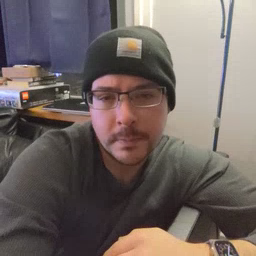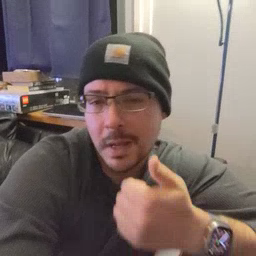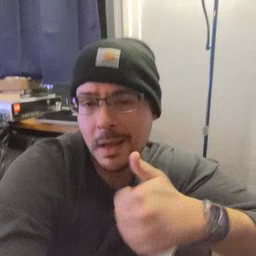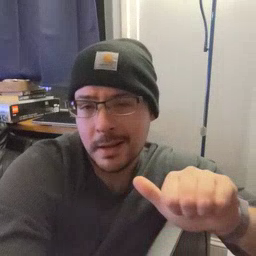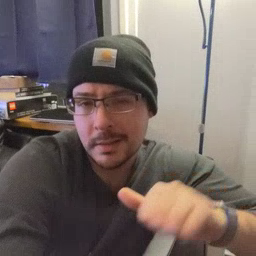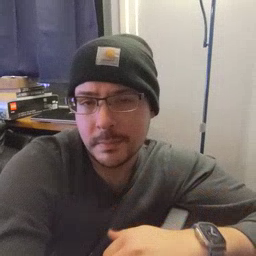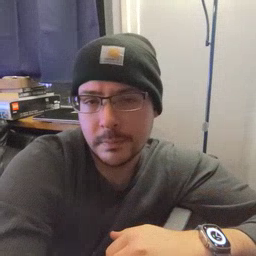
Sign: any